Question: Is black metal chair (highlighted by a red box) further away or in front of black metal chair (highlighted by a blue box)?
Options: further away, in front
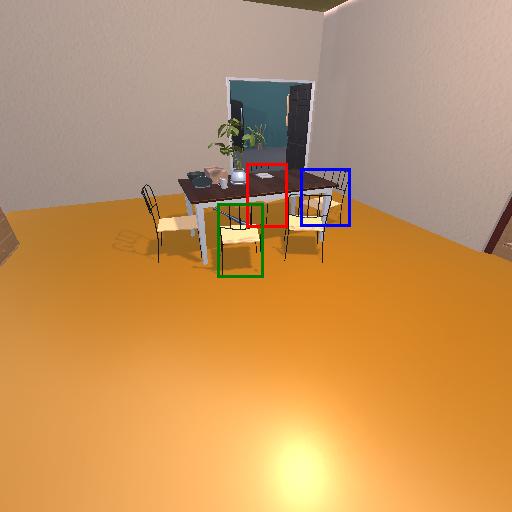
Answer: further away